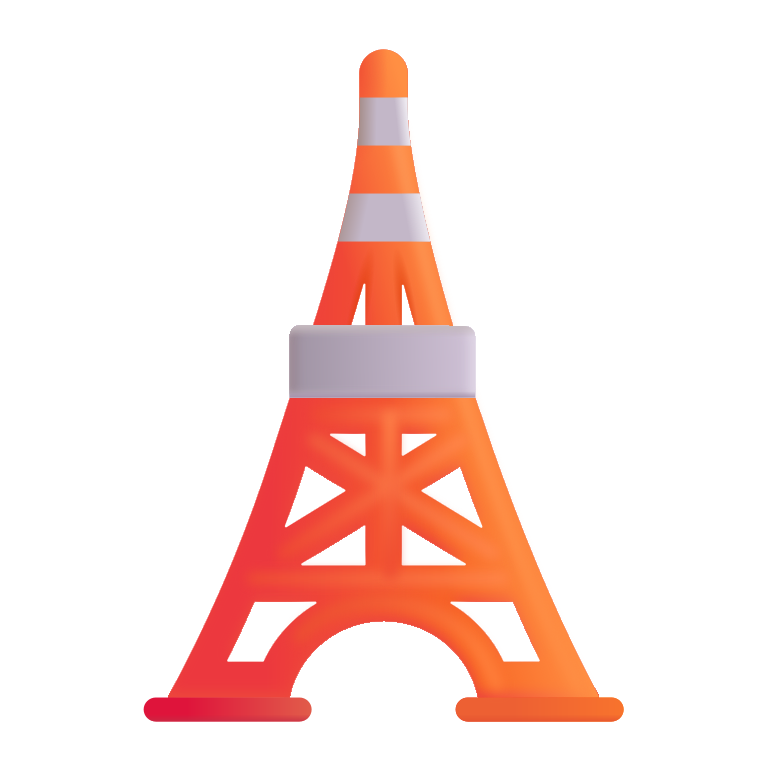
tokyo tower color